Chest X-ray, AP view. Patient: 45 years old, sex F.
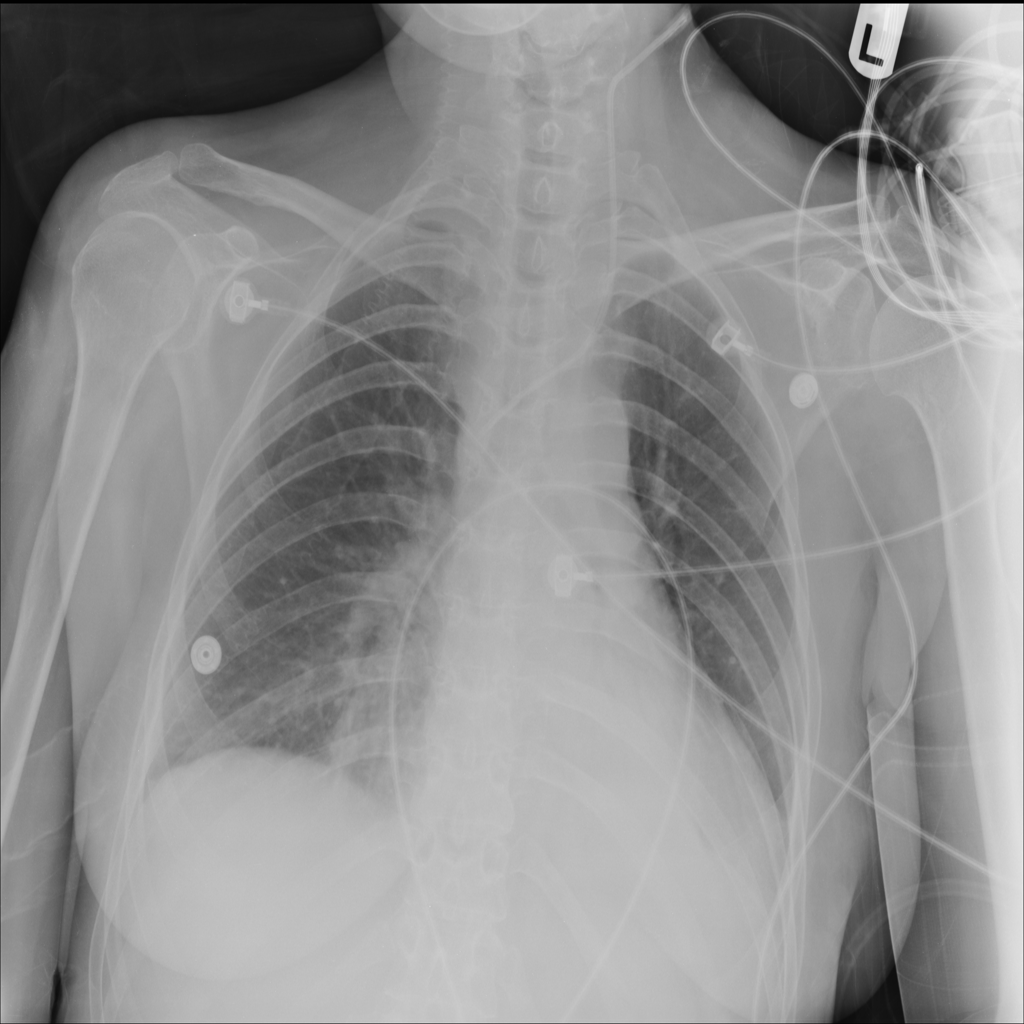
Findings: Atelectasis, Pneumonia